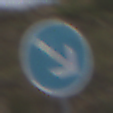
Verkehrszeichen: VorgeschriebeneVorbeifahrtRechts
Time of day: Midday
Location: Outdoor (Nature)
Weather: Overcast
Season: NotSpecified
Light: Natural